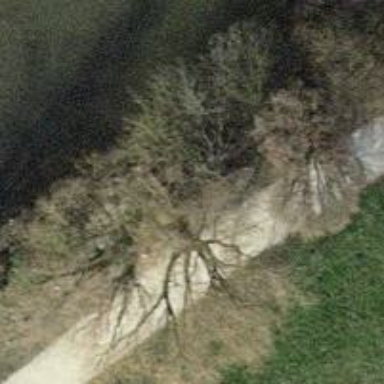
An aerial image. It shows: Deciduous broadleaved tree in park.